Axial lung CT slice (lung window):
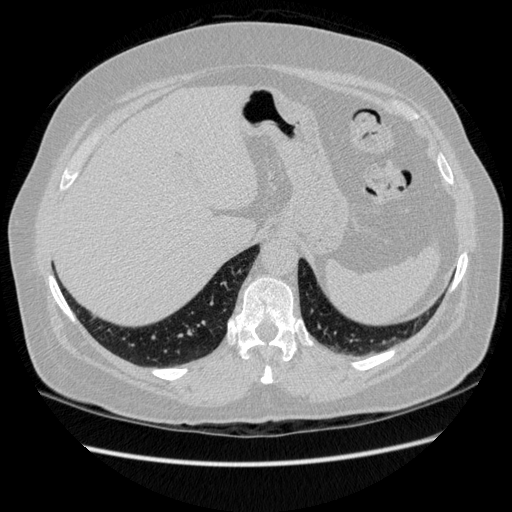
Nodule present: no